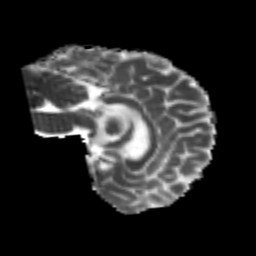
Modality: MD
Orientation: sagittal
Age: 21
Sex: female
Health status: healthy
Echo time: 0.074 s